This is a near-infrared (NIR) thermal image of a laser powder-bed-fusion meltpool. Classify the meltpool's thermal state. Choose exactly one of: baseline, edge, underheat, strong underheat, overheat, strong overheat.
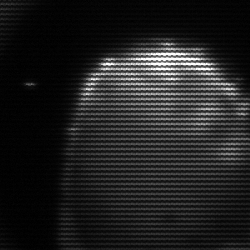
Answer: edge